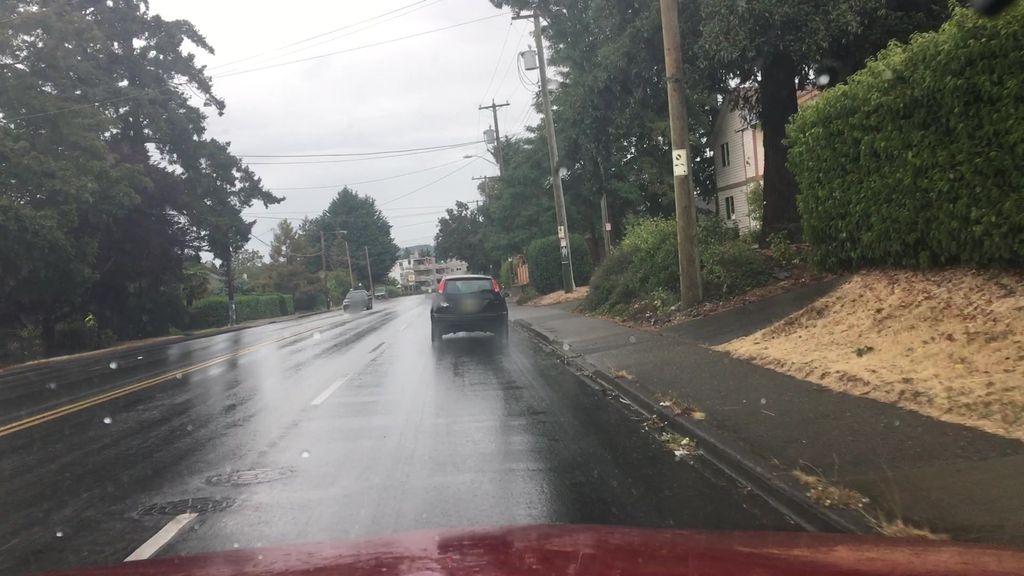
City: victoria